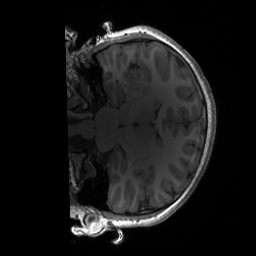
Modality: T1w
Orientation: coronal
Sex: male
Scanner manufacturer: siemens
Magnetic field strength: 3 T
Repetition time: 1.9 s
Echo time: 0.00243 s